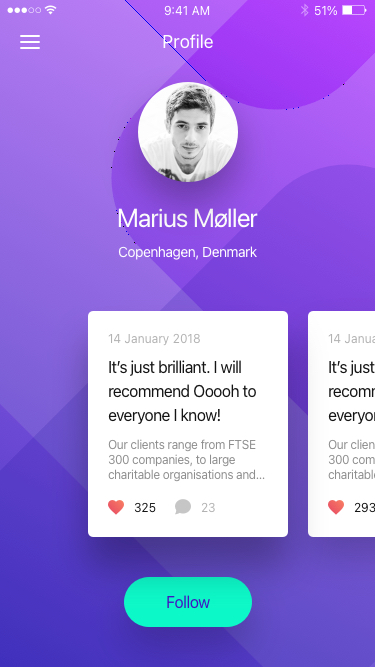
Text in this UI design:
Profile
Follow
293
Our clients range from FTSE 300 companies, to large charitable organisations and…
It’s just brilliant. I will recommend Ooooh to everyone I know!
14 January 2018
23
325
Our clients range from FTSE 300 companies, to large charitable organisations and…
It’s just brilliant. I will recommend Ooooh to everyone I know!
14 January 2018
Copenhagen, Denmark
Marius Møller